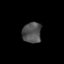
Tissue: prostate
Cell type: T cells
Senescence score: 0.7065
Nuclear area (px): 385
Mean DAPI intensity: 81.016